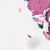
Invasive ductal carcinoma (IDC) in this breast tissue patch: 0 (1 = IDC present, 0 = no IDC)